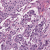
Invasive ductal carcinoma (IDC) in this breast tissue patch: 1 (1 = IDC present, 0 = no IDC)